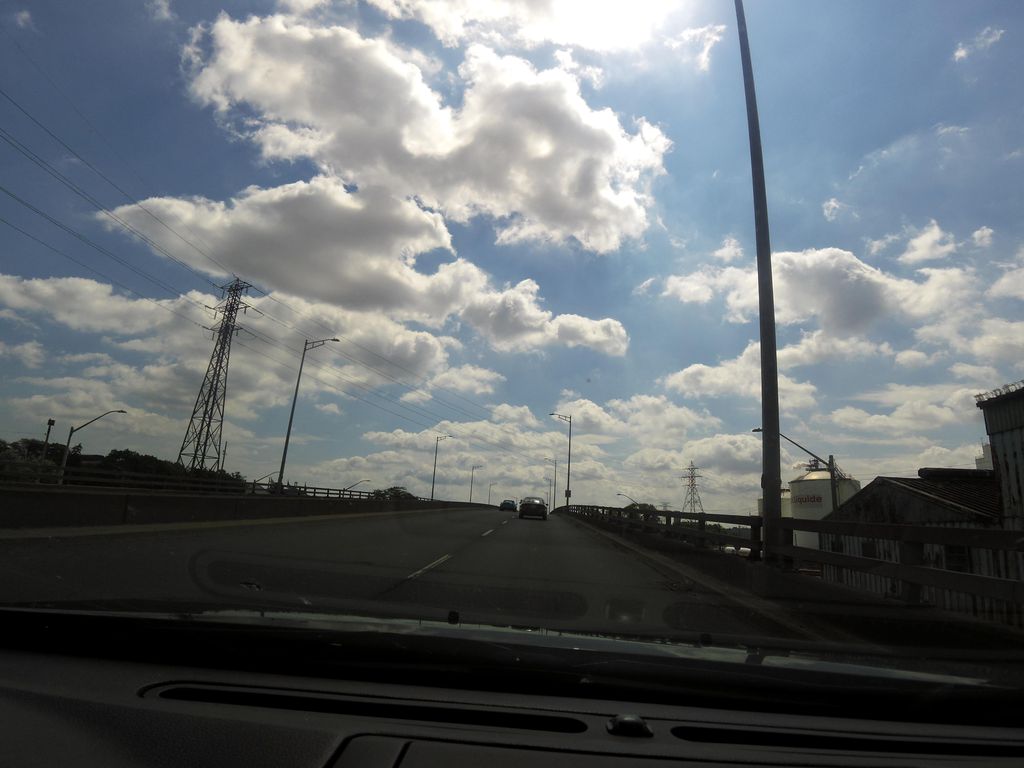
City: hamilton